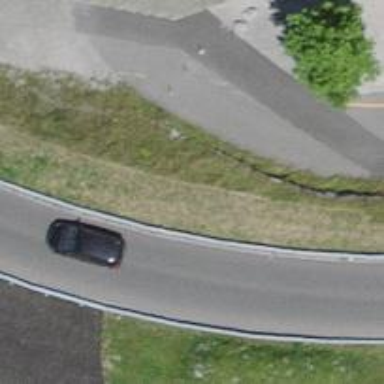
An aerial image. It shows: Guard rail as barrier.